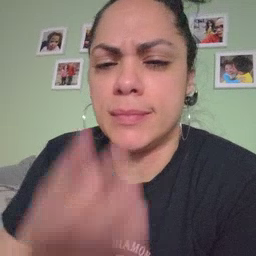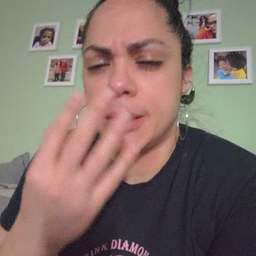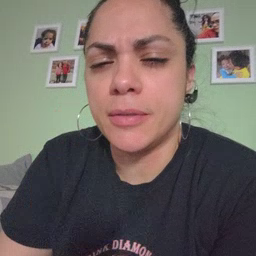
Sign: sleepy